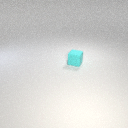
small cyan rubber cube